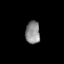
Tissue: lung
Cell type: T cells
Senescence score: 0.218
Nuclear area (px): 317
Mean DAPI intensity: 141.741